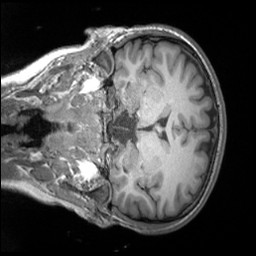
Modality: T1w
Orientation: coronal
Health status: healthy